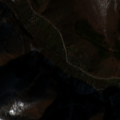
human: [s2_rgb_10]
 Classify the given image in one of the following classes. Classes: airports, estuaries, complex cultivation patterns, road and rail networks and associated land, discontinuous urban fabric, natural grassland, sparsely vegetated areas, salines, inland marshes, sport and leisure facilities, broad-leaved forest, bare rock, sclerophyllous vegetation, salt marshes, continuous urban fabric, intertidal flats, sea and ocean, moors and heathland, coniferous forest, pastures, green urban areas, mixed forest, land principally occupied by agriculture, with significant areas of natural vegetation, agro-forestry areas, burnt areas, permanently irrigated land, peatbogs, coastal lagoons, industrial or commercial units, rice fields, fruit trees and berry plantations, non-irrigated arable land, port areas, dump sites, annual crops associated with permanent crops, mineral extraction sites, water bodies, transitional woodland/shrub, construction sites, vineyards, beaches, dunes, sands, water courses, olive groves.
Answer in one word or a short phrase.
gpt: land principally occupied by agriculture, with significant areas of natural vegetation, broad-leaved forest, coniferous forest, natural grassland